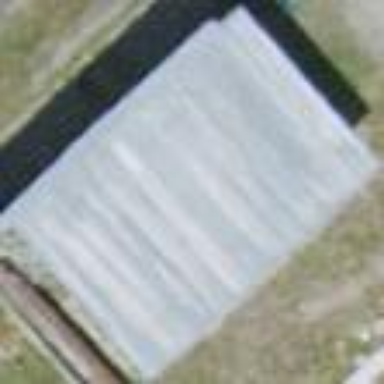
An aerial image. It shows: View of roof of building.